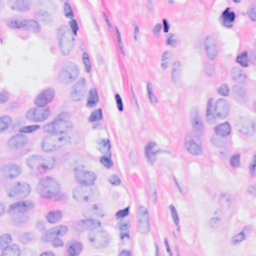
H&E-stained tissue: Breast